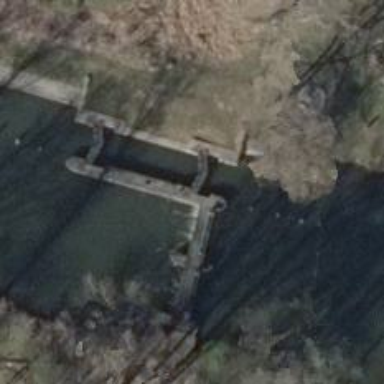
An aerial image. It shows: Lock gate on waterway.